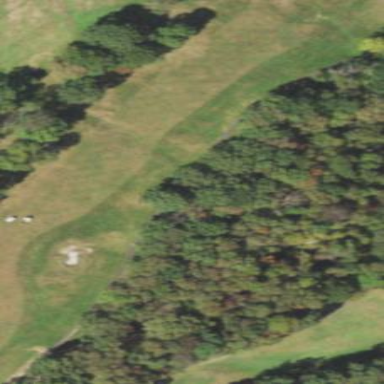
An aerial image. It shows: Golf fairway surrounded by grass.